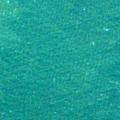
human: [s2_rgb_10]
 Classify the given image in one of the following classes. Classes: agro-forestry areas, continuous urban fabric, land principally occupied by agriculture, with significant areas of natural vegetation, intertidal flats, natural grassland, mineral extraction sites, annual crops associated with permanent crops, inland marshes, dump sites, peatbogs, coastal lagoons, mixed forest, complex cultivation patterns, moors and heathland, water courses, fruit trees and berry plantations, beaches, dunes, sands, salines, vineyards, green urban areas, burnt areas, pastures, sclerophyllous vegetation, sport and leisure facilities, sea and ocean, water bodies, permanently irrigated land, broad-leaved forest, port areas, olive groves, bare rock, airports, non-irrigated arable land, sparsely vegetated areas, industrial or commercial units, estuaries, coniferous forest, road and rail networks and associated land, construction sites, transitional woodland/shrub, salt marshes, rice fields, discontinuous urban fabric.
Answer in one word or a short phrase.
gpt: sea and ocean